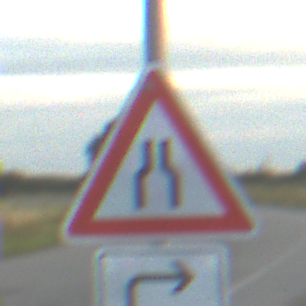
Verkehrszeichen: VerengteFahrbahn
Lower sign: RichtungsangabeDurchPfeile5
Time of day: SunriseSunset
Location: Outdoor (RoadRail)
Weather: PartlyCloudy
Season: NotSpecified
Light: Natural